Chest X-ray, AP view. Patient: 81 years old, sex F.
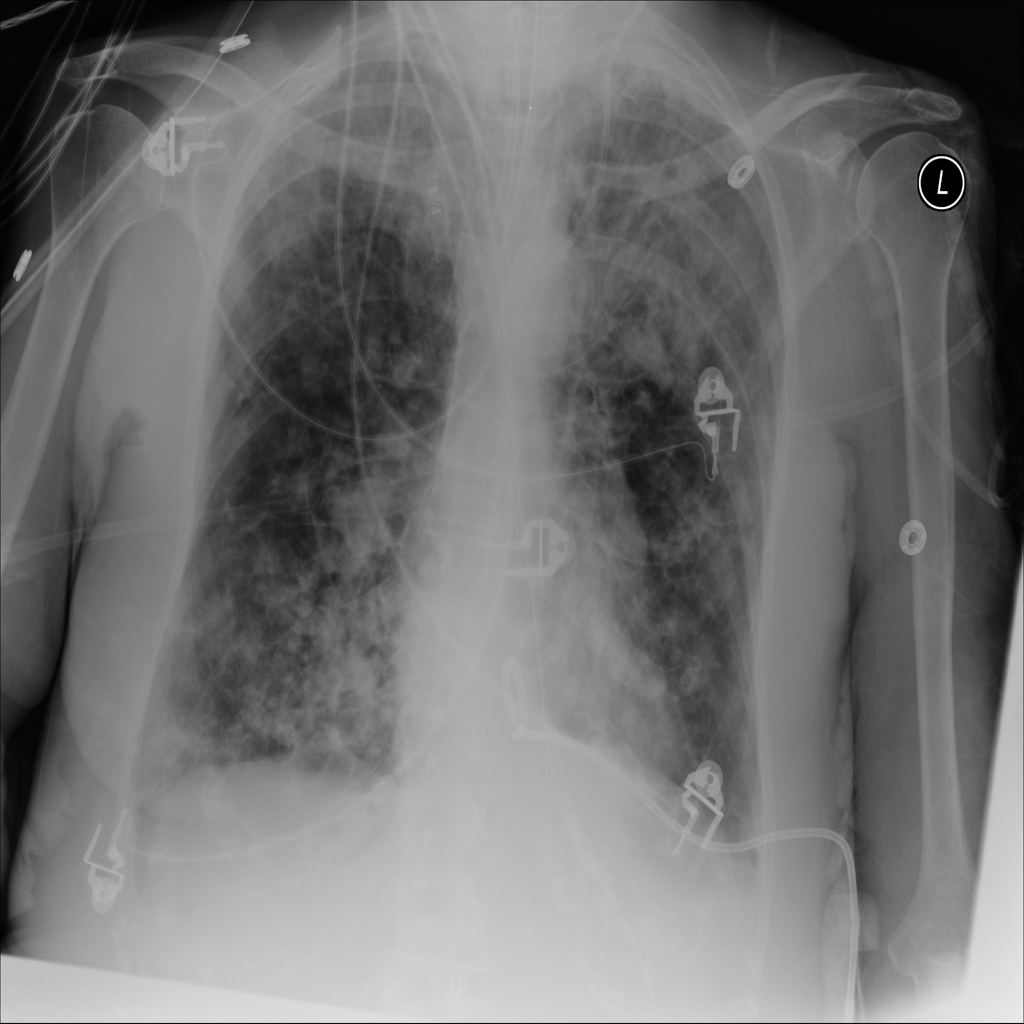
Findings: Infiltration, Nodule